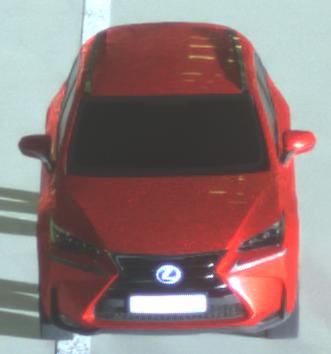
Make: Lexus
Model: NX 300h
Detailed model: NX (AZ1)
Model produced from: 2017/11
Model produced until: 2018/08
Doors: 5
Color: red
Road condition: dry road
Daytime: night
Contrast: high contrast